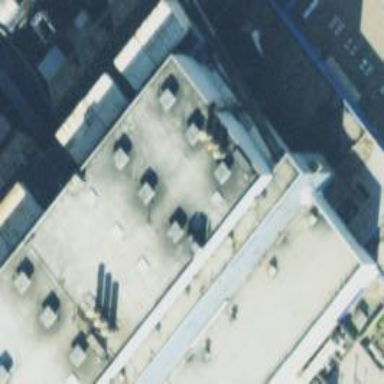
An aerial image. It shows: Generator is pictured.